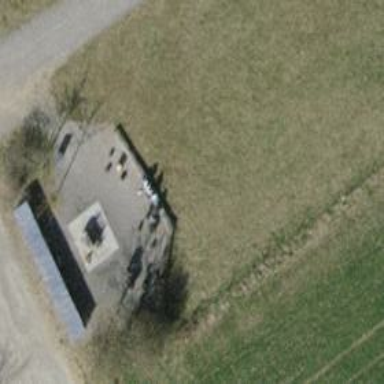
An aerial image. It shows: Brown bench.